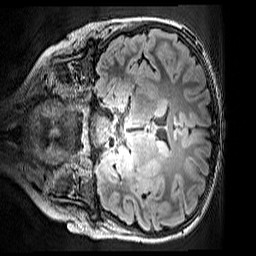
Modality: FLAIR
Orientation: coronal
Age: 11
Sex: male
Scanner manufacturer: siemens
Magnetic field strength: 3 T
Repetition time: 5 s
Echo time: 0.388 s